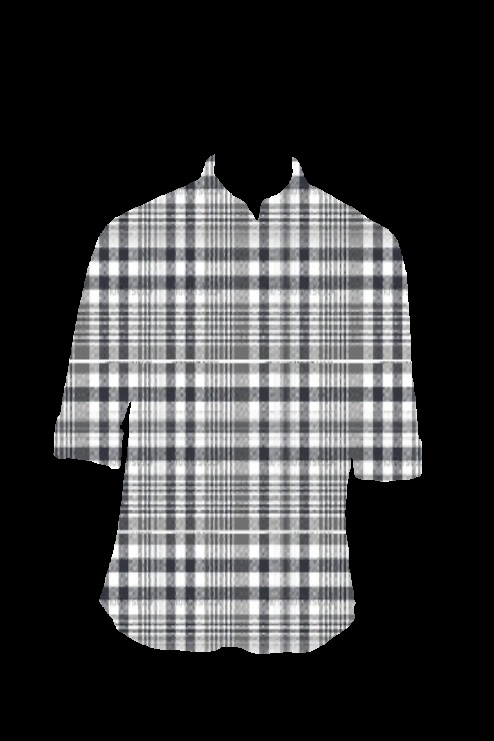
black white plaid button up tee